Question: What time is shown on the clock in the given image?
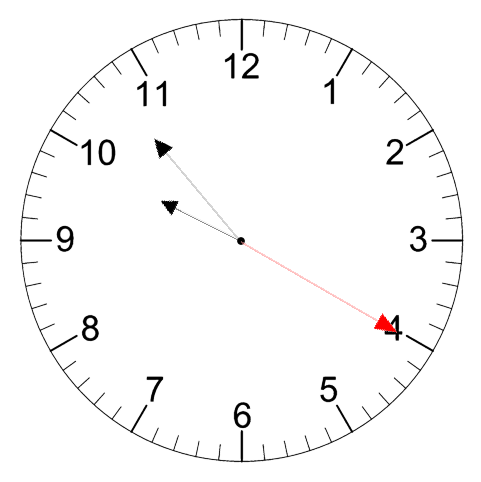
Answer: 09:53:20